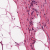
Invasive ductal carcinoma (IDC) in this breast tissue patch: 0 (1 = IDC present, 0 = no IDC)